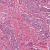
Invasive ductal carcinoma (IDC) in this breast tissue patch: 1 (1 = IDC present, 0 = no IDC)